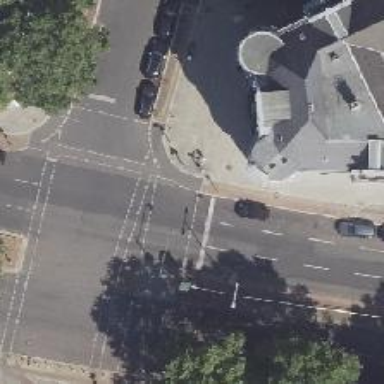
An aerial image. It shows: Footway crossing with traffic signals.